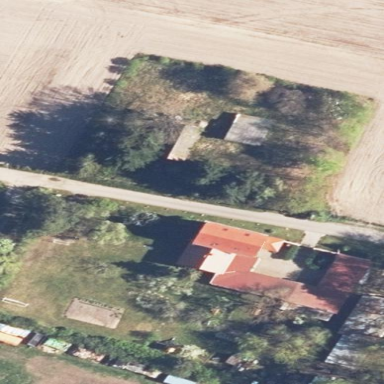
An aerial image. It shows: Farmyard area.